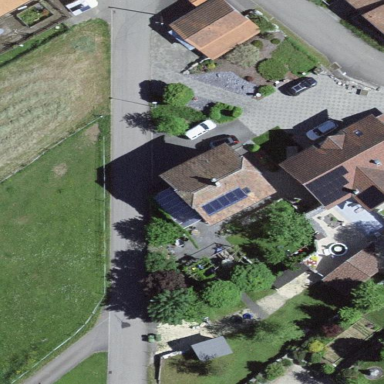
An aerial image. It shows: Residential building.